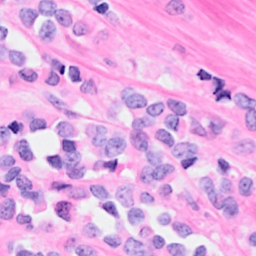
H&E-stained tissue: Breast